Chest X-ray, PA view. Patient: 26 years old, sex M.
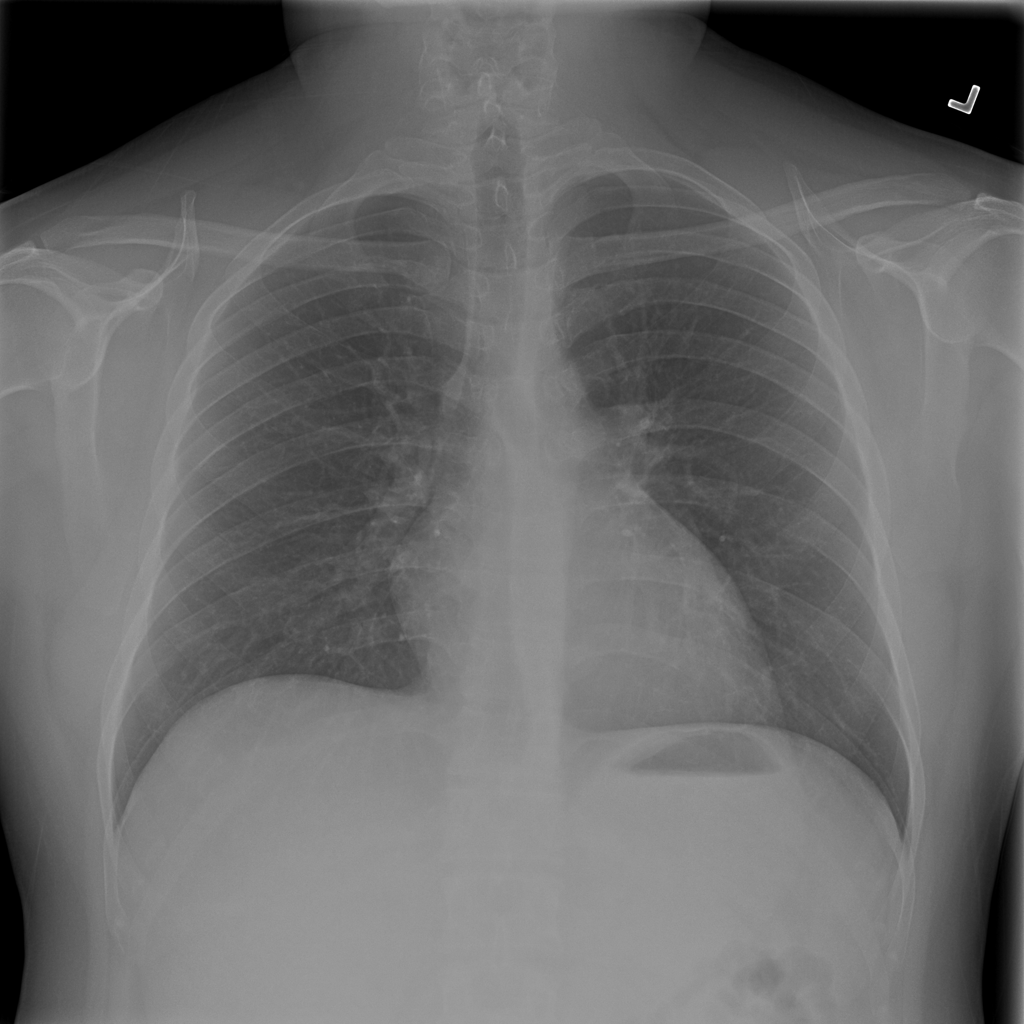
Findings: No Finding